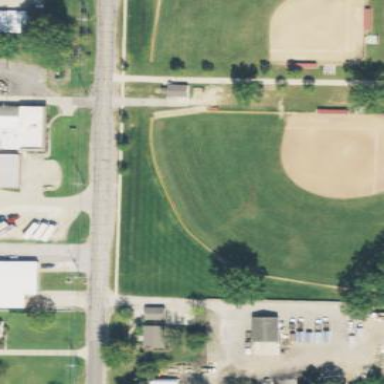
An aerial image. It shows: Baseball pitch with sandy surface.